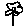
Label: flower